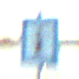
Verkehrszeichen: Informationsstelle
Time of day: SunriseSunset
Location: Outdoor (RoadRail)
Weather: PartlyCloudy
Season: NotSpecified
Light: Natural